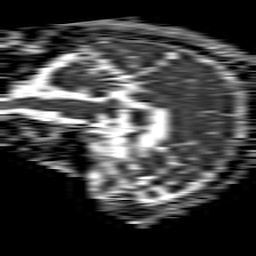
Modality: ADC
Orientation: sagittal
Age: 53
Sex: male
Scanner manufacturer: philips
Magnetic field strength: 1.5 T
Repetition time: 4.6 s
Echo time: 0.08517 s